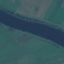
Land use / land cover class: River